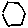
Label: hexagon